Field crop: maize
Growth stage: 1
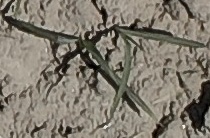
Species: sorghum